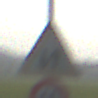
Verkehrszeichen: Gegenverkehr
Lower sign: Geschwindigkeit40
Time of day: MorningAfternoon
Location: Outdoor (Special)
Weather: Clear
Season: NotSpecified
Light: Natural